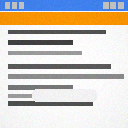
Screen state: on